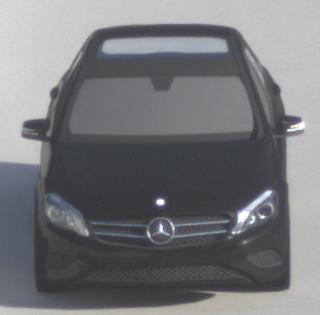
Make: Mercedes-Benz
Model: A 180
Detailed model: A-Class (176)
Model produced from: 2012/09
Model produced until: 2015/07
Doors: 5
Color: black
Road condition: dry road
Daytime: sunrise or sunset
Contrast: medium contrast